Question: Variables declared and initialized in Main, are not able to be changed through methods belonging to
other classes. This is extremely unintuitive and there must be a way around this.
Anyone know why, and how to solve? Or am I not understanding something fundamental about inheritance.

'''
TestClass stuff = new TestClass();
int test = 1;
Console.WriteLine("This is an integer: {0}
And this is an amount it's added with: 2", test);
stuff.ChangeVariable(test);
Console.WriteLine("
and it's {0} here! Why doesn't the change stick!?", test);
class TestClass
{
public void ChangeVariable(int item)
{
item += 2;your text
Console.WriteLine("
For some reason, 'item' here is {0},", item);
}
}
'''
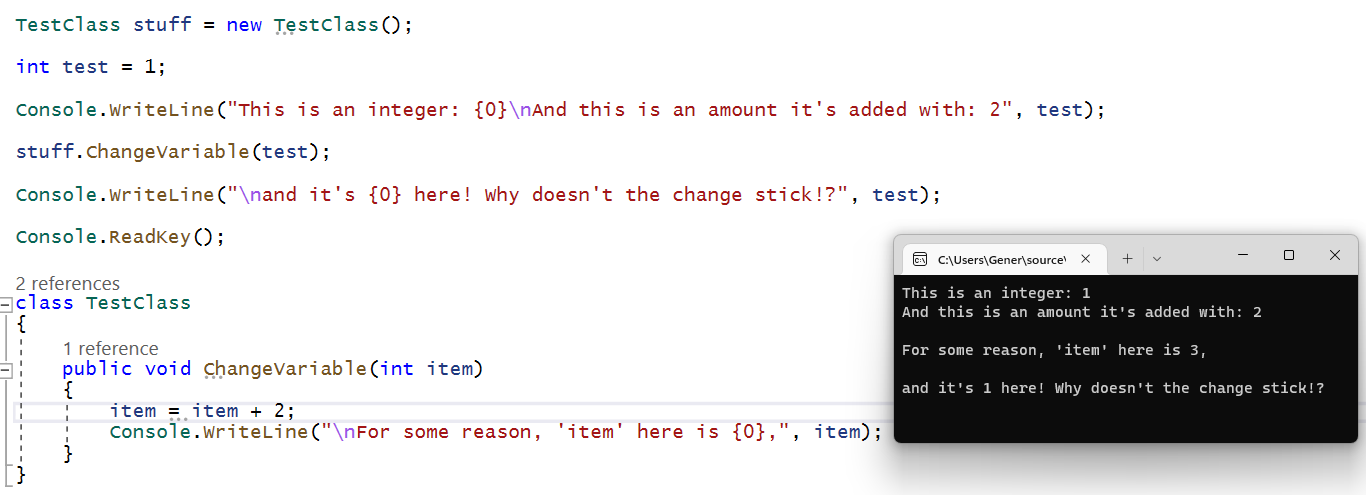
Answer: You are not understanding something fundamental.
Your code doesn't use inheritance. Your code has two classes but they don't inherit. You are using an implicit 'Main' method that belongs to a class and you are defining a class named TestClass. These two classes have no relation to each other.
There are no global variables in C#. 'int test' is a local variable in the implicit 'Main' method.
'int' is a value type, not a reference type. When you pass 'test' to the 'ChangeVariable()' method, the value of 'test' is passed but not a reference to the 'test' variable. The changes made to 'item' are limited to the 'ChangeVariable()' method.